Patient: sex F, age 68
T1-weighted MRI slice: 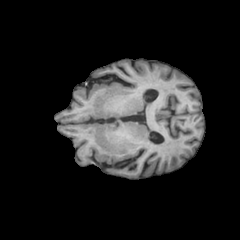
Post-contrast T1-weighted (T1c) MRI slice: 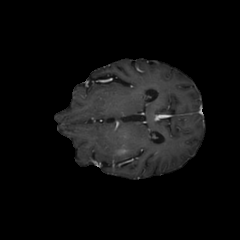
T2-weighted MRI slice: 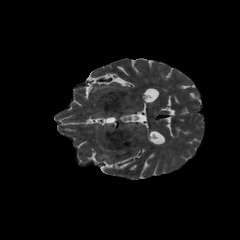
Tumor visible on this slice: yes
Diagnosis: Glioblastoma, IDH-wildtype
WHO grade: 4